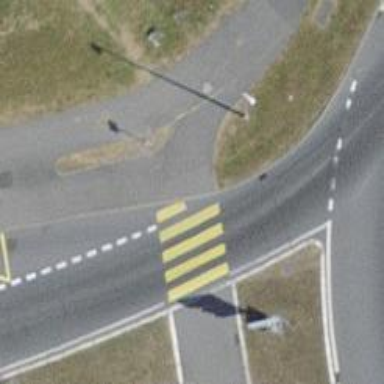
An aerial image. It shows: Kerb barrier.